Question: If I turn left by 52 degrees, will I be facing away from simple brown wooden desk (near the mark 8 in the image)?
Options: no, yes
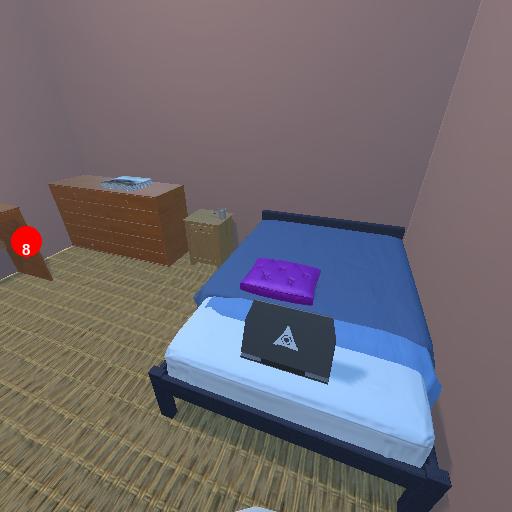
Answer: no